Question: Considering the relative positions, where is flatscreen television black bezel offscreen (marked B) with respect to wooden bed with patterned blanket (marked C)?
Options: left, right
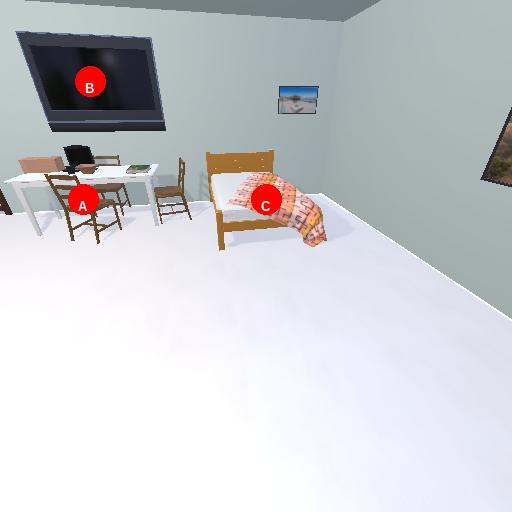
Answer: left